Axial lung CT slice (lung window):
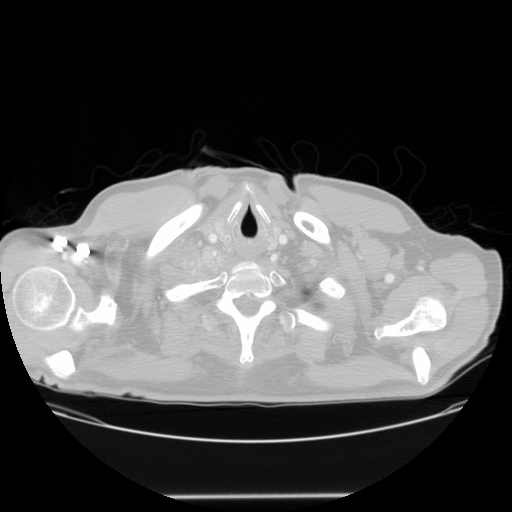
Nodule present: no